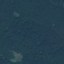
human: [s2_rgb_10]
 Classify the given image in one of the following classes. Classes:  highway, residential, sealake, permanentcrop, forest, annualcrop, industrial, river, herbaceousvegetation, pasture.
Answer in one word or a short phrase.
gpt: Forest